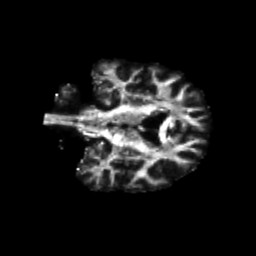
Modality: FA
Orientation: coronal
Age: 61
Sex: male
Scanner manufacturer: siemens
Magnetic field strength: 3 T
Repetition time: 4.71 s
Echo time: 0.0906 s